Interaction volume radius: 5 \u00c5
Interaction volume height: 25 \u00c5
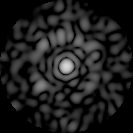
Disorder parameter: 0.7705